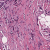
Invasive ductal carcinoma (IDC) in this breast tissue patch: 1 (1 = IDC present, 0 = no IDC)